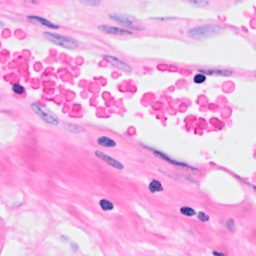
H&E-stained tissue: Breast